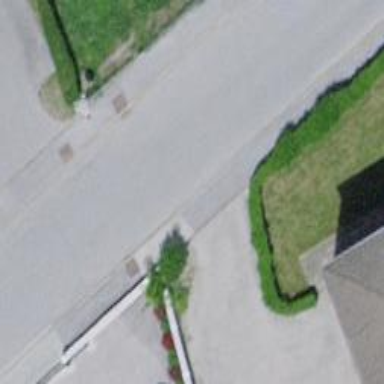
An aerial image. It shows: Sidewalk along the footway.